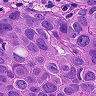
Metastatic tissue present: yes